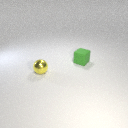
small green rubber cube to the right of small yellow metal sphere